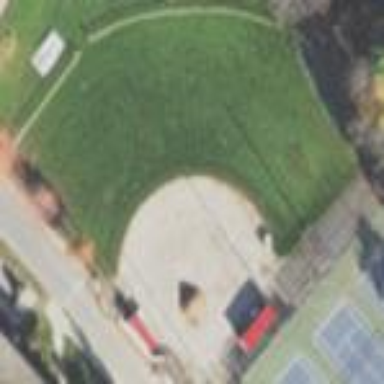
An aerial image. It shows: Softball pitch for leisure sports.